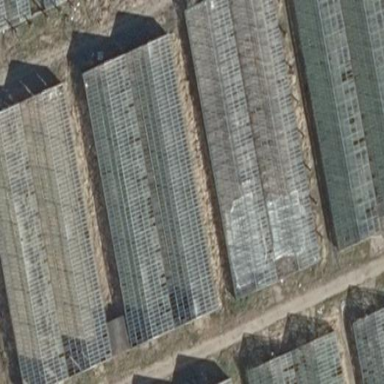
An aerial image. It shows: Greenhouse.